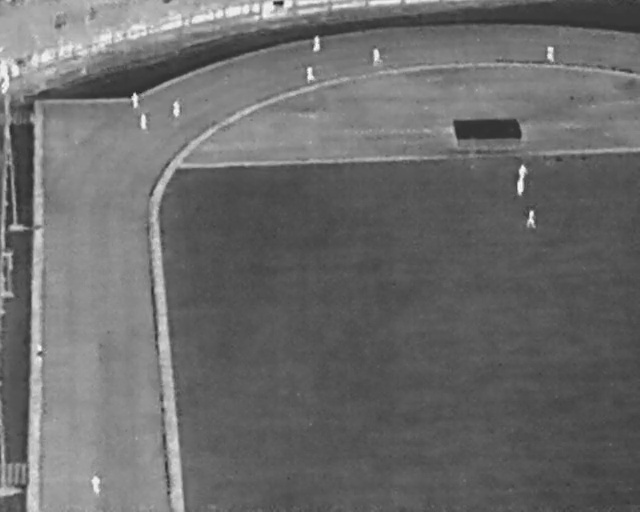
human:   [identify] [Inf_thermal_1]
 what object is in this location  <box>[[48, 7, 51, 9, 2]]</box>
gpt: <ref>1 small person at the top</ref>

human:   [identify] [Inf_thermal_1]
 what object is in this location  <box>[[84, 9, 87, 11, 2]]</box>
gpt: <ref>1 medium person at the top right</ref>